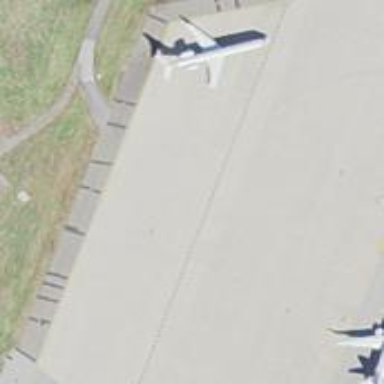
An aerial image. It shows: Apron at the airport.